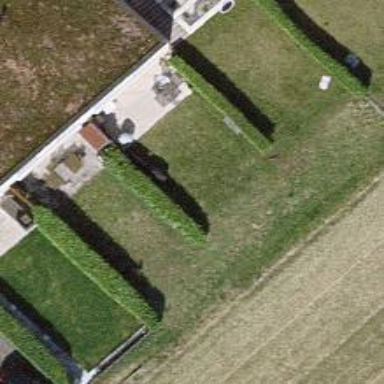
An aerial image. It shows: Hedge barrier.